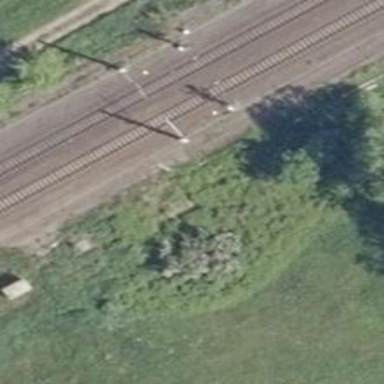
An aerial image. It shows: Abandoned railway with electrified contact lines.